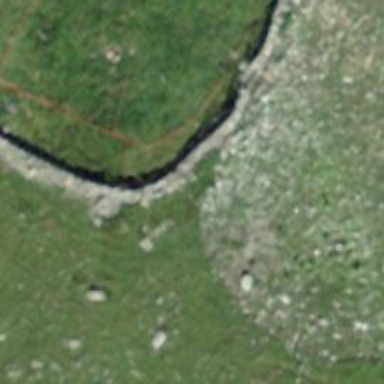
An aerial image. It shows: Wall made of dry stone.